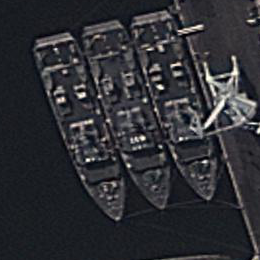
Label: combat